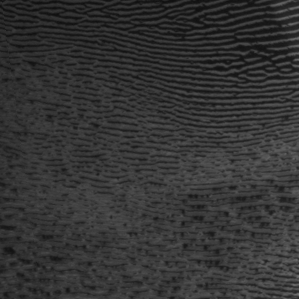
Label: frost